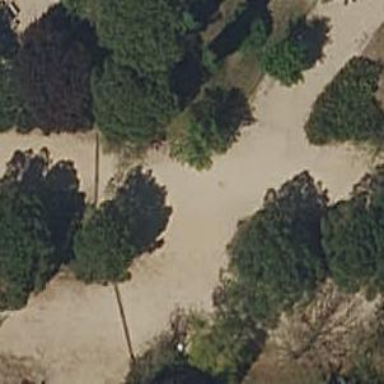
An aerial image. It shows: Footway covered with sand.